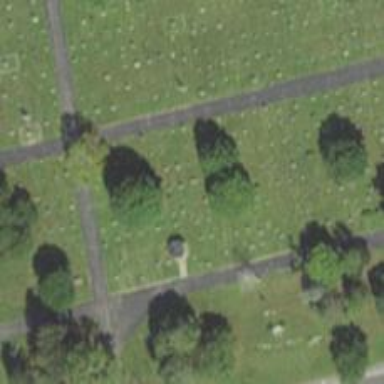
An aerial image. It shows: Memorial site with historic significance.